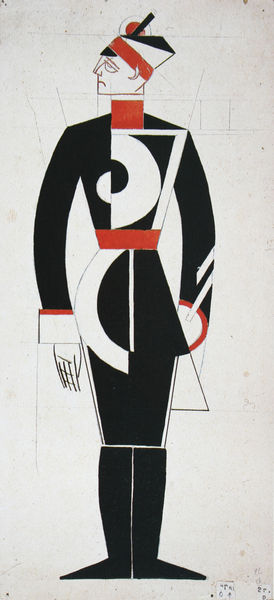
Titel: Kostümentwurf für einen Offizier zu "Gas" von Georg Kaiser
Künstler: Wadim Meller
Institution: Privatsammlung BRD
Schlagwörter: hand, mann, finger, hut, nase, profil, schwarz, weiss, gürtel, rot, muster, mütze, augen, stehen, ärmel, kostüm, bühne, theater, frontal, kreis, moderne, russland, abstrakt, formen, linien, gerade, schauspiel, schild, uniform, manschetten, stiefel, entwurf, winkel, munda, eabstrakt, hutprofil